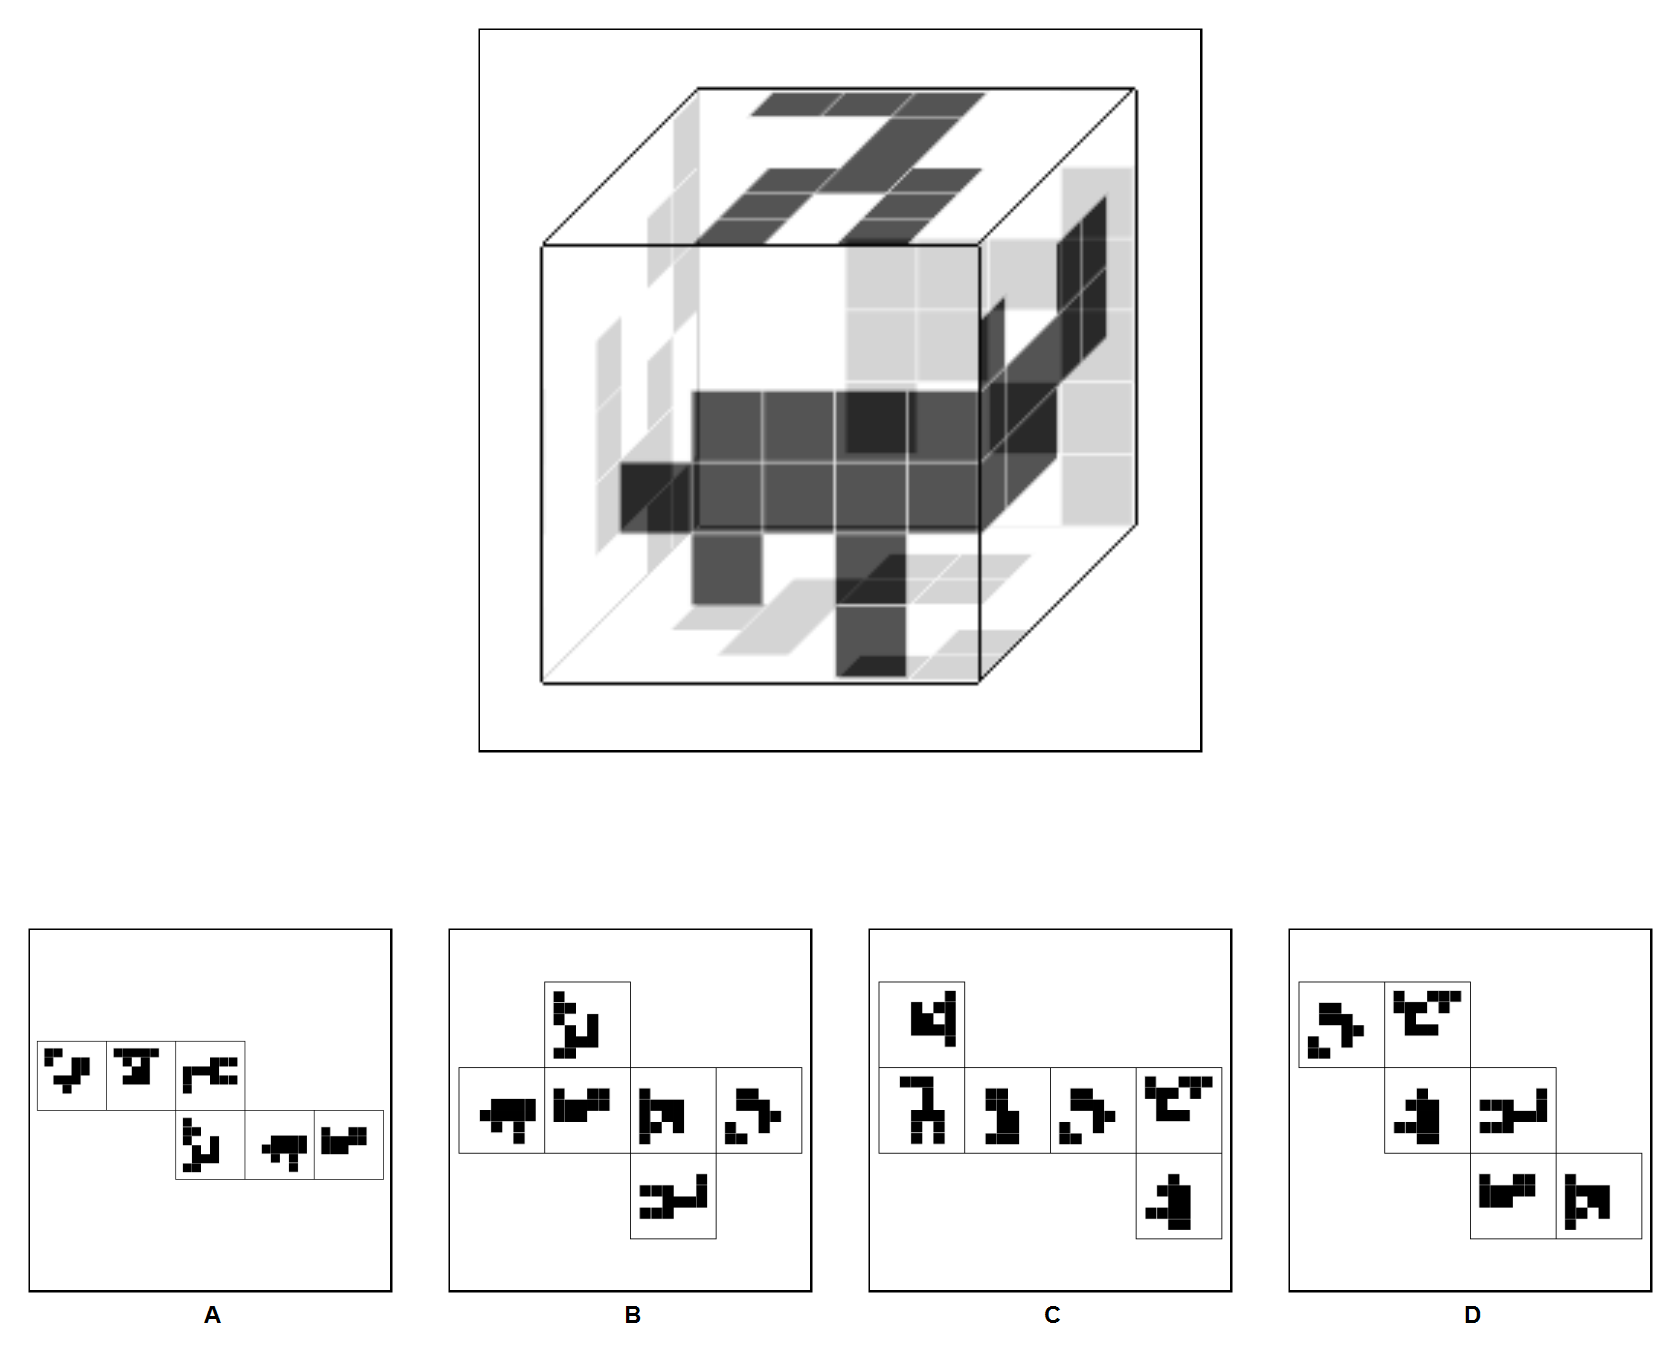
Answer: B